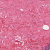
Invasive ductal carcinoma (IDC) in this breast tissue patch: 0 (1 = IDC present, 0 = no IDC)